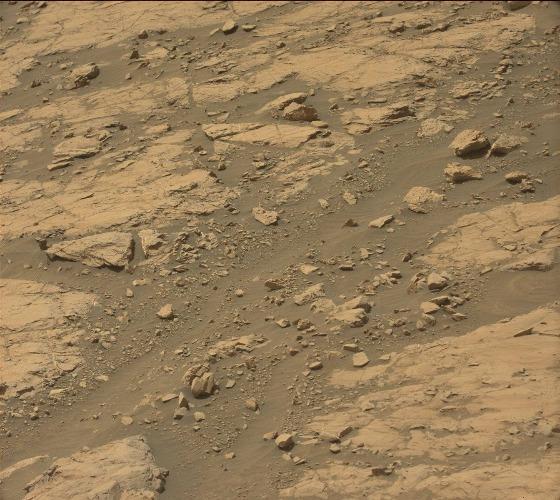
Terrain classes present: Bedrock, Gravel / Sand / Soil, Rock